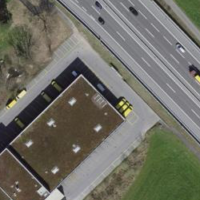
EUNIS habitat code: 57
Species observed at this site:
Milvus milvus